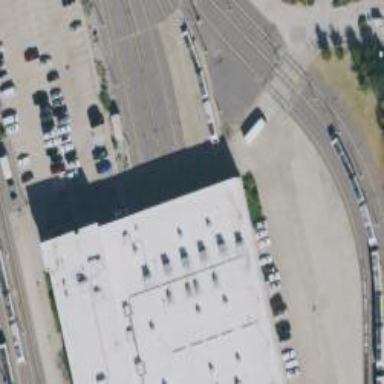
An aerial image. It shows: Light rail service yard with electrified contact lines. Building passage tunnel is also visible in the scene.